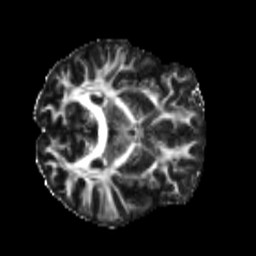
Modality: FA
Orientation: axial
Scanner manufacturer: siemens
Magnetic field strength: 3 T
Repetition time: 4 s
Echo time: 0.0594 s